Question: I need to create the following pattern:

It is homework, this question I failed the first time.
I read now that I should have only used "*" one time, but how would this even work in that case?
Would appreciate if anyone could give me some insight in how to think.
My code is down below:
'''
using System;
class StarPattern
{
public static void Main()
{
for (int i = 0; i < 5; i++)
{
Console.Write("*");
}
for (int a = 0; a <= 0; a++)
{
Console.WriteLine("");
Console.Write("*");
}
for (int c = 0; c <= 0; c++)
{
Console.WriteLine(" *");
}
for (int d = 0; d <= 1; d++ )
{
Console.Write("*");
Console.WriteLine(" *");
}
for (int e = 0; e < 5; e++ )
{
Console.Write("*");
}
Console.ReadLine();
}
}
'''
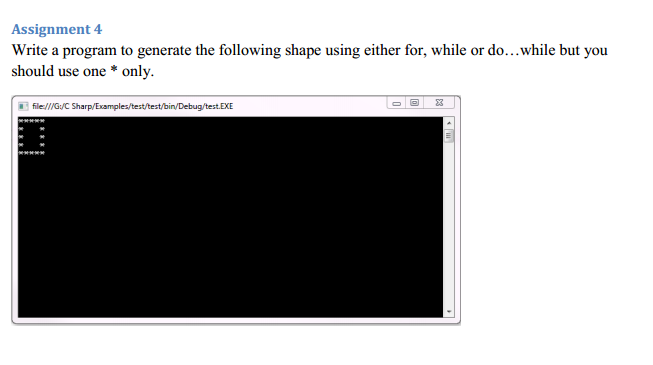
Answer: You can simplify your code by nesting loops so outer ('i') = rows and inner ('j') = columns. From looking at your sample, you want to write out if you're on the boundary of either so you can add a condition to just write out on min and max.
'''
private static void Main(string[] args)
{
for (int i = 0; i <= 4; i++)
{
for (int j = 0; j <= 4; j++)
{
if (i == 0 || i == 4 || j == 0 || j == 4)
{
Console.Write("*");
}
else
{
Console.Write(" ");
}
}
Console.WriteLine();
}
Console.ReadKey();
}
'''
I'd probably replace 0 with a constant called MIN and 4 with a constant called MAX to save duplicating them. That way, you could increase the size of the square by just changing the constants.